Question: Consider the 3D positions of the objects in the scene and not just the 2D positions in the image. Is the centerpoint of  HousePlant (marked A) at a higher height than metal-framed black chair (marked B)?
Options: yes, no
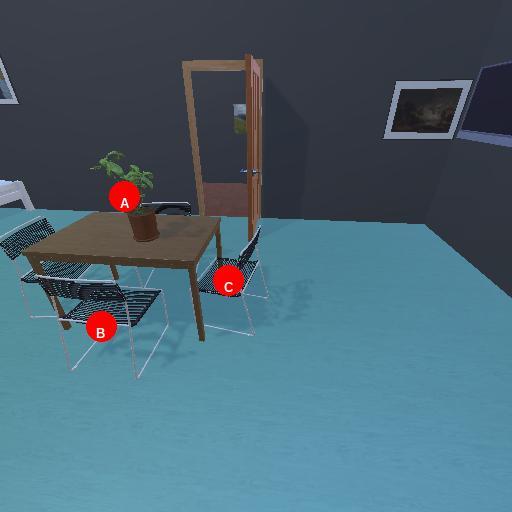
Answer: yes